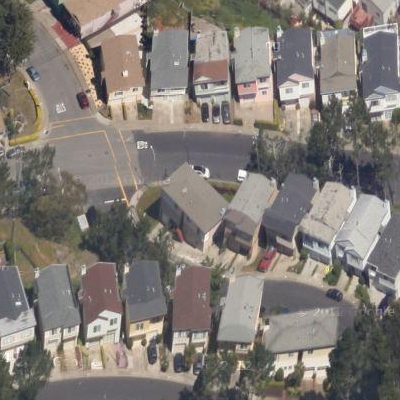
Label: fResident